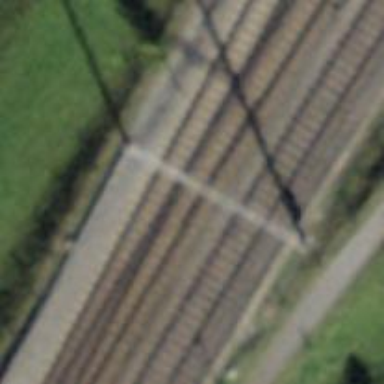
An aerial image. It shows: Railway track with contact line for electrification.